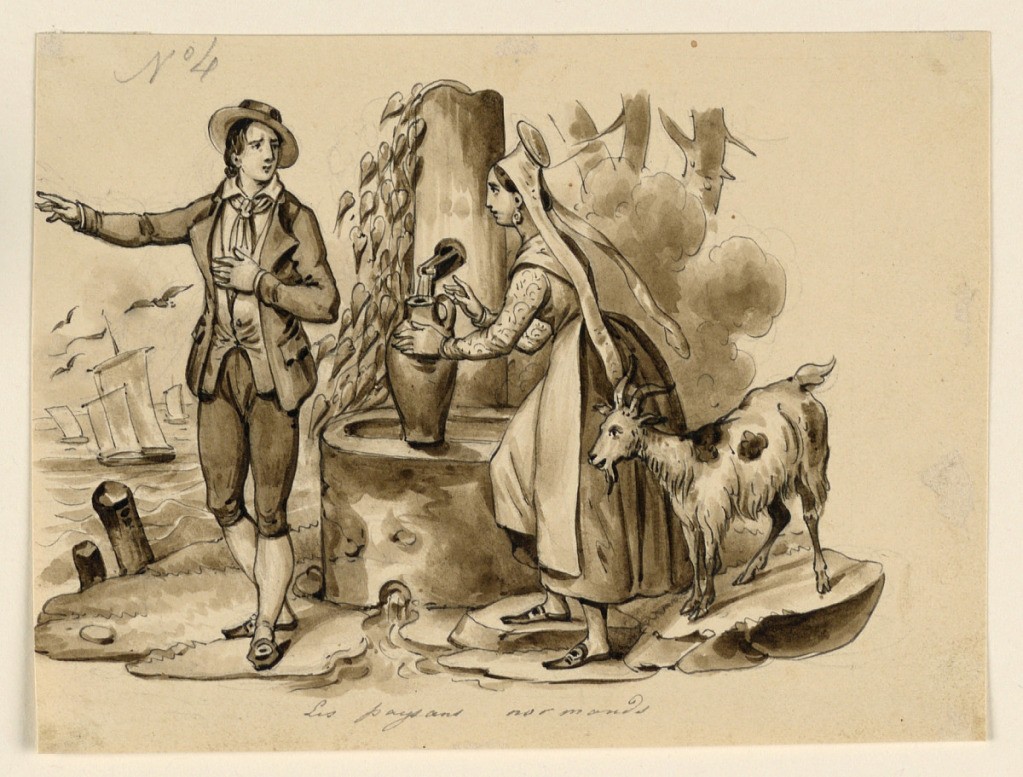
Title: Norman Peasants
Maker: Victor Vincent Adam, French, 1801 – 1866
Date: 1835-1840
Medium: Pen and ink, sepia and gray wash on paper
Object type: Drawing
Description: VIgnette of a woman, standing at right, facing left in profile. Accompanied by a goat, she stands before a well, filling a pitcher with water. A man stands, left, gesturing toward left.